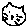
Label: cat